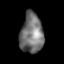
Tissue: lung
Cell type: Epithelial cells
Senescence score: 0.2095
Nuclear area (px): 905
Mean DAPI intensity: 114.197